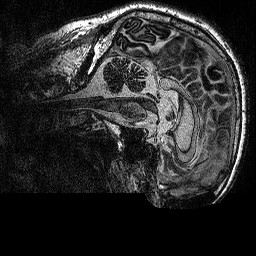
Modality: MP2RAGE
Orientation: sagittal
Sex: male
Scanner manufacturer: siemens
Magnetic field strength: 3 T
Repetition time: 5 s
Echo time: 0.00292 s